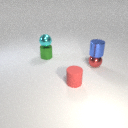
small red metal sphere below small blue metal cylinder